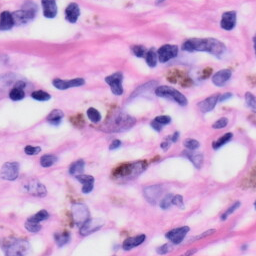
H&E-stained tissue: Skin